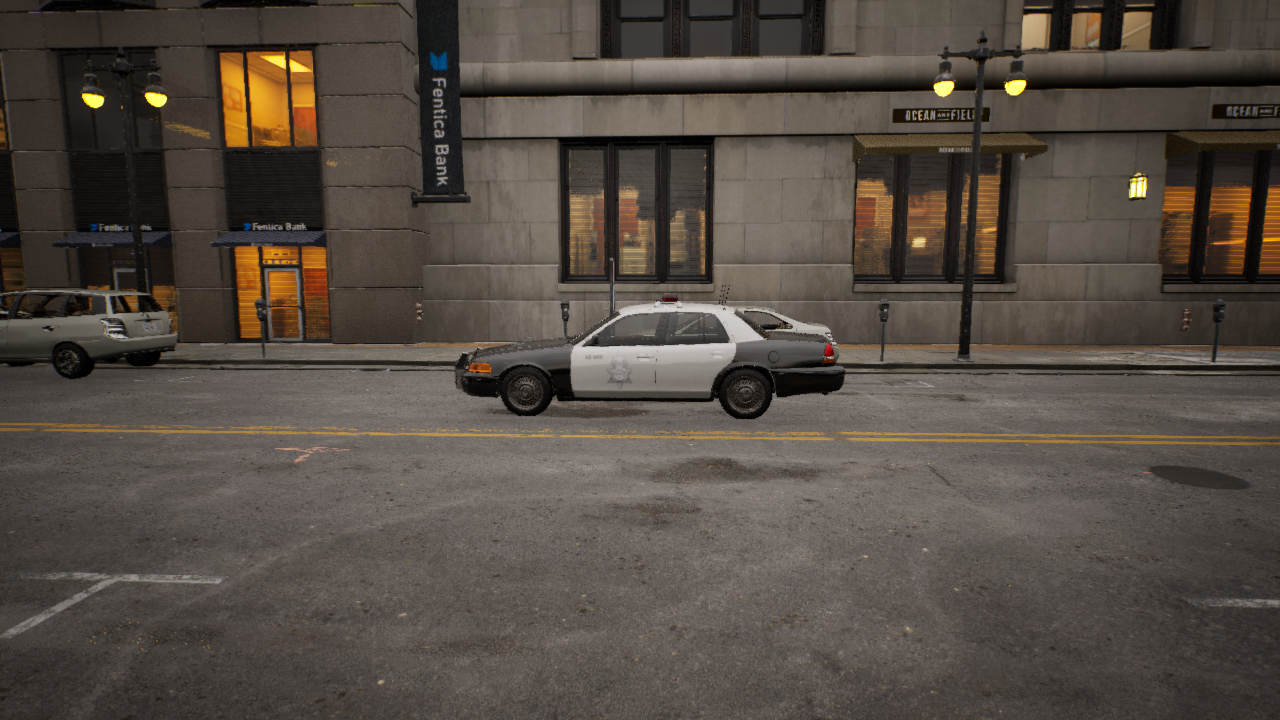
Venue: downtown
Lighting: golden hour
Vehicle rig: sedan